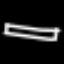
Label: pencil